Question: I am working on a simple drawing pad in Java and I have a few tools the user can work with: pen and eraser. But the JComboBox used to select the tool doesn't appear, even though it's added. I have heard that a custom paint will cover up any JComponents. If that is true how can I make the JComboBox always be on top?
Picture of the window:

Here is my code:
'''
import java.awt.Color;
import java.awt.FlowLayout;
import java.awt.Graphics;
import java.awt.Image;
import java.awt.event.MouseEvent;
import java.awt.event.MouseMotionListener;
import java.util.ArrayList;
import javax.swing.JComboBox;
import javax.swing.JFrame;
public class DrawFrame extends JFrame implements MouseMotionListener, Runnable {
private static final long serialVersionUID = 1L;
private Image dbi;
private Graphics dbg;
ArrayList<Integer> px = new ArrayList<Integer>();
ArrayList<Integer> py = new ArrayList<Integer>();
int mx;
int my;
@SuppressWarnings("rawtypes")
JComboBox tool = new JComboBox();
@SuppressWarnings("unchecked")
public DrawFrame() {
setSize(480, 480);
setTitle("ScratchPad _14");
setLayout(new FlowLayout());
setDefaultCloseOperation(EXIT_ON_CLOSE);
setResizable(false);
setBackground(Color.WHITE);
setOpacity(1);
tool.addItem("Pen");
tool.addItem("Eraser");
tool.setEnabled(true);
add(tool);
setVisible(true);
addMouseMotionListener(this);
}
/*@Override
public void mouseClicked(MouseEvent arg0) {
// TODO Auto-generated method stub
}
@Override
public void mouseEntered(MouseEvent arg0) {
// TODO Auto-generated method stub
}
@Override
public void mouseExited(MouseEvent arg0) {
// TODO Auto-generated method stub
}
@Override
public void mousePressed(MouseEvent arg0) {
// TODO Auto-generated method stub
}
@Override
public void mouseReleased(MouseEvent arg0) {
// TODO Auto-generated method stub
}*/
public static void main(String[] args) {
// TODO Auto-generated method stub
DrawFrame df = new DrawFrame();
Thread t = new Thread(df);
t.start();
}
public void paint(Graphics g) {
dbi = createImage(getWidth(), getHeight());
dbg = dbi.getGraphics();
draw(dbg);
g.drawImage(dbi, 0, 0, null);
}
private void draw(Graphics g) {
// TODO Auto-generated method stub
super.paint(g);
g.setColor(getBackground());
g.fillRect(0, 0, getWidth(), getHeight());
g.setColor(Color.BLACK);
for (int i = 0; i < px.size(); i++) {
g.fillOval(px.get(i), py.get(i), 3, 3);
}
g.setColor(Color.BLUE);
g.drawString("(" + mx + ", " + my + ")", mx + 10, my - 5);
repaint();
}
@Override
public void run() {
// TODO Auto-generated method stub
while(true) {
try {
Thread.sleep(5);
} catch (InterruptedException e) {
// TODO Auto-generated catch block
e.printStackTrace();
}
}
}
@Override
public void mouseDragged(MouseEvent m) {
// TODO Auto-generated method stub
int x = m.getX();
int y = m.getY();
mx = x;
my = y;
px.add(x);
py.add(y);
}
@Override
public void mouseMoved(MouseEvent m) {
// TODO Auto-generated method stub
int x = m.getX();
int y = m.getY();
mx = x;
my = y;
}
}
'''
Thanks in advance!
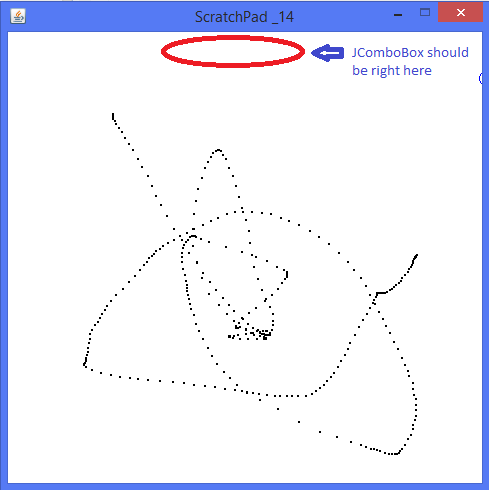
Answer: Because you called 'super.paint', which paints the child components, amongst other things
'''
super.paint(g);
'''
Then you filled the entire frame with the background color using...
'''
g.setColor(getBackground());
g.fillRect(0, 0, getWidth(), getHeight());
'''
Erasing that was painted before it...
You should avoid overriding 'paint' of top level containers like 'JFrame', apart from the fact you'd be painting under the frame decorations and it's not double buffered, these containers are actually made up of a number compound components which produce the final output.
Instead, create a custom component extending from, something like 'JPanel', and override its 'paintComponent' method. Place your custom painting here.
Add the combo box and custom paint panel to the frame separately
Also, don't call anything from any paint method that may generate a repaint event (like calling 'repaint'), this will set up a infinite loop which will quickly consume your CPU
Take a look at <URL> for more details